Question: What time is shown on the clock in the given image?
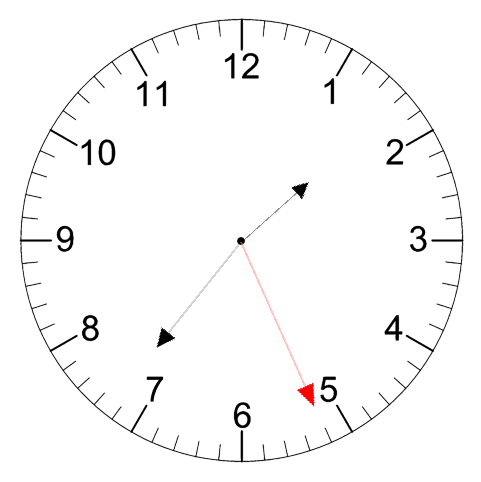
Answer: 01:36:26